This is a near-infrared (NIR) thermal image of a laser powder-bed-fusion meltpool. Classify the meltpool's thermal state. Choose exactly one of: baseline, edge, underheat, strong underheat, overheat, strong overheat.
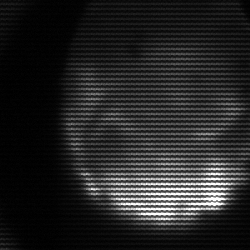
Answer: edge